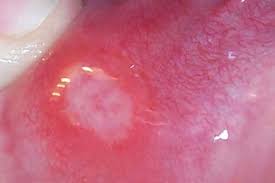
Condition: Mouth Ulcer